Question: Count the number of objects in the diagram.
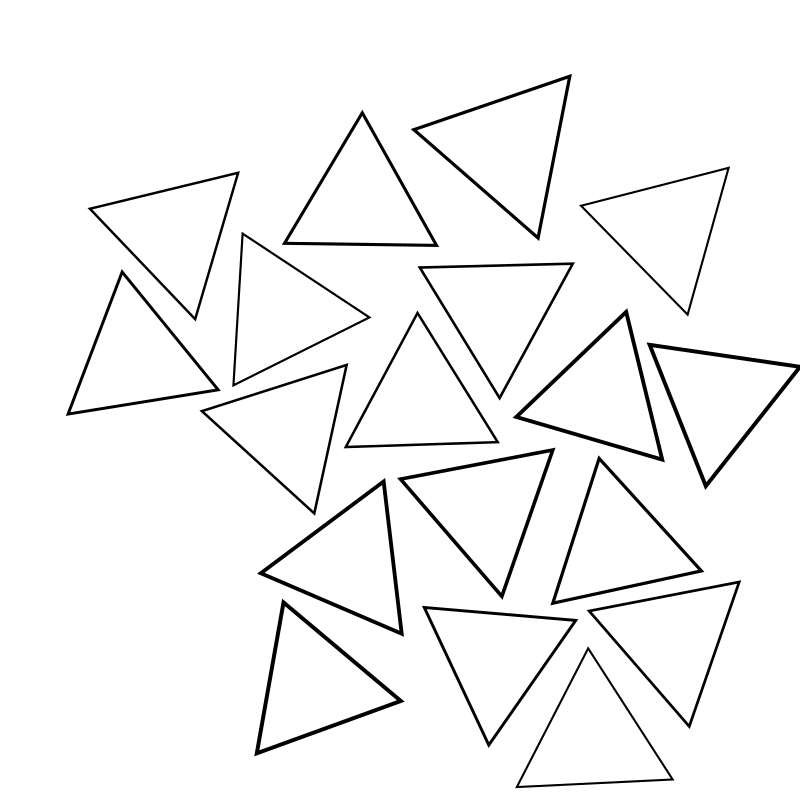
Answer: 18